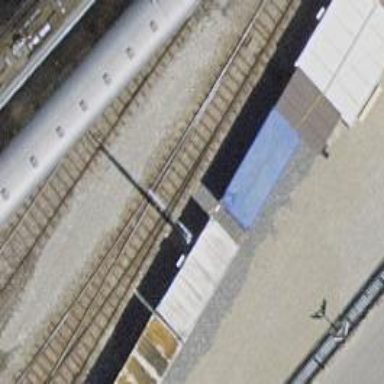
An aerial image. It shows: Railway switch.